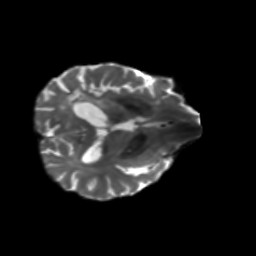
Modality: T2w
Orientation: axial
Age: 64
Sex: male
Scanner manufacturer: siemens
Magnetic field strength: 3 T
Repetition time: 5.25 s
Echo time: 0.08 s